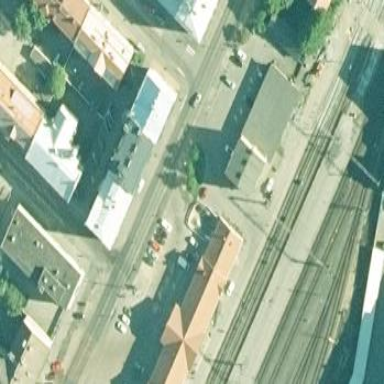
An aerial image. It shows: Train station building.